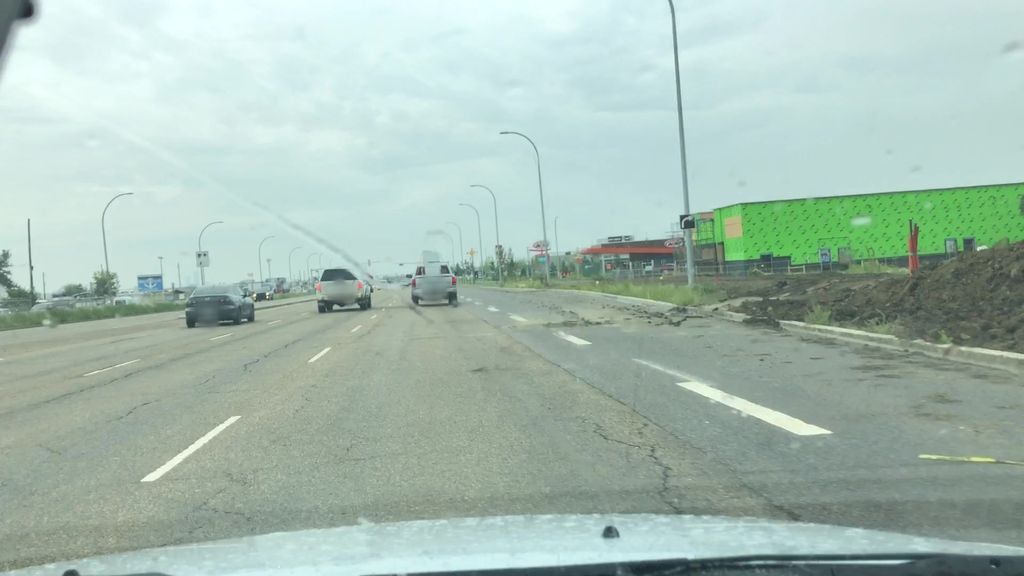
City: edmonton